Question: I just downloaded <URL> extracted the zip.
When i'm trying to run i get error:

Here is my .ini file:
'''
-startup
plugins/org.eclipse.equinox.launcher_1.1.1.R36x_v20101122_1400.jar
--launcher.library
plugins/org.eclipse.equinox.launcher.win32.win32.x86_64_1.1.2.R36x_v20101222
-product
org.eclipse.epp.package.java.product
--launcher.defaultAction
openFile
--launcher.XXMaxPermSize
256M
-showsplash
org.eclipse.platform
--launcher.XXMaxPermSize
256m
--launcher.defaultAction
openFile
-vmargs
-Dosgi.requiredJavaVersion=1.5
-Xms40m
-Xmx384m
'''
I'm runing on Windows 7 64bit (Yes i downloaded the 64bit JDK and 64bit Eclipse)
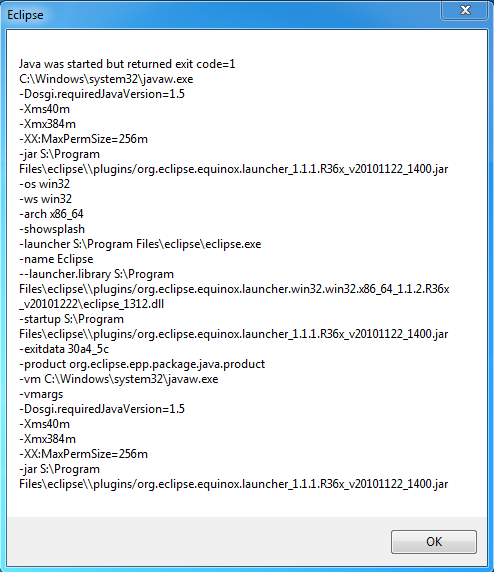
Answer: The JVM being used by Eclipse for startup is somehow 'C:\Windows\system32\javaw.exe'. I do not think that this what you intended to use.
To specify the JVM to be used by Eclipse, add the following line to the eclipse.ini file:
'''
-vm <location of javaw.exe of your JAVA_HOME>
'''
The above line would ideally have to be present before the line where your vmargs are specified.